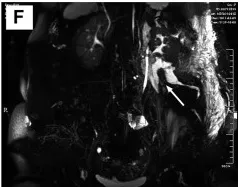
Postoperative imaging showing urinary fistula. (F) Urinary fistula (arrow) was detected by MR urography.
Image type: radiology (mri)